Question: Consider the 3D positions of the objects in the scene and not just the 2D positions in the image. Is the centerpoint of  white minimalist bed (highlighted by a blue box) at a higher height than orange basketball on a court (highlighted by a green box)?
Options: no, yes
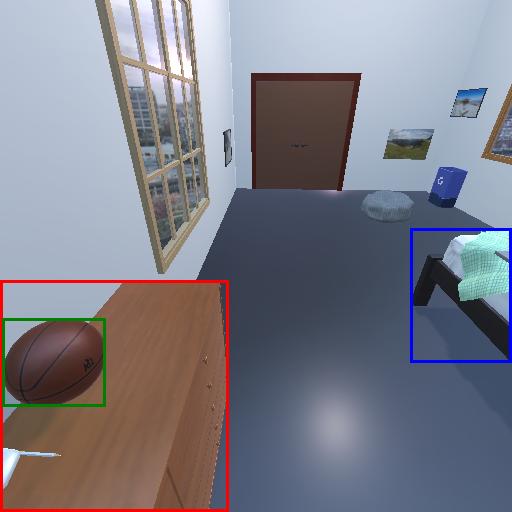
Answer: no